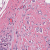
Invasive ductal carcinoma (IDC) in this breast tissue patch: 1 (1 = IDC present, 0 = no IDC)